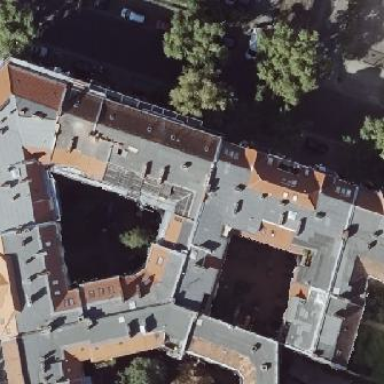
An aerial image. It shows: Residential building with distinctive double saltbox roof shape.